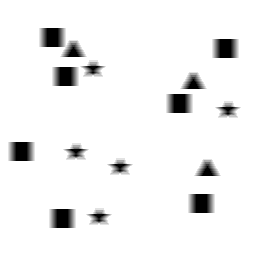
Squares: 7
Triangles: 3
Stars: 5
Total shapes: 15